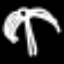
Label: palm tree